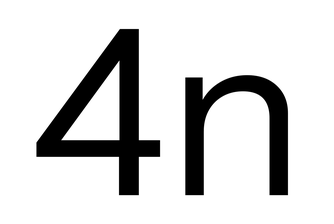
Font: InstrumentSans_Regular